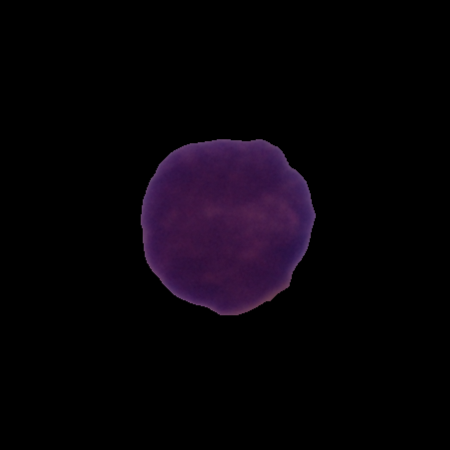
Label: healthy